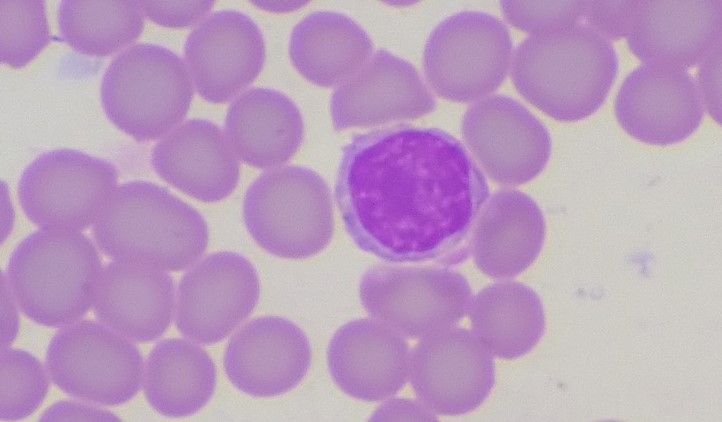
White blood cell type: Lymphocyte